Field crop: maize
Growth stage: 2
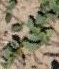
Species: convolvulus